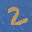
Label: 2